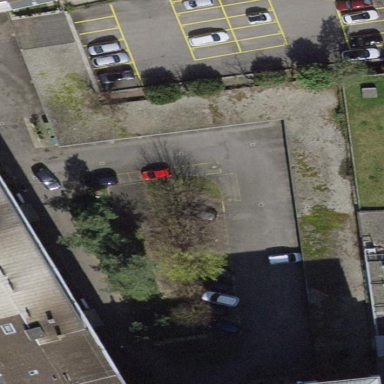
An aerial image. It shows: Group of garages.